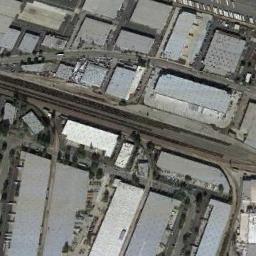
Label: railway_station